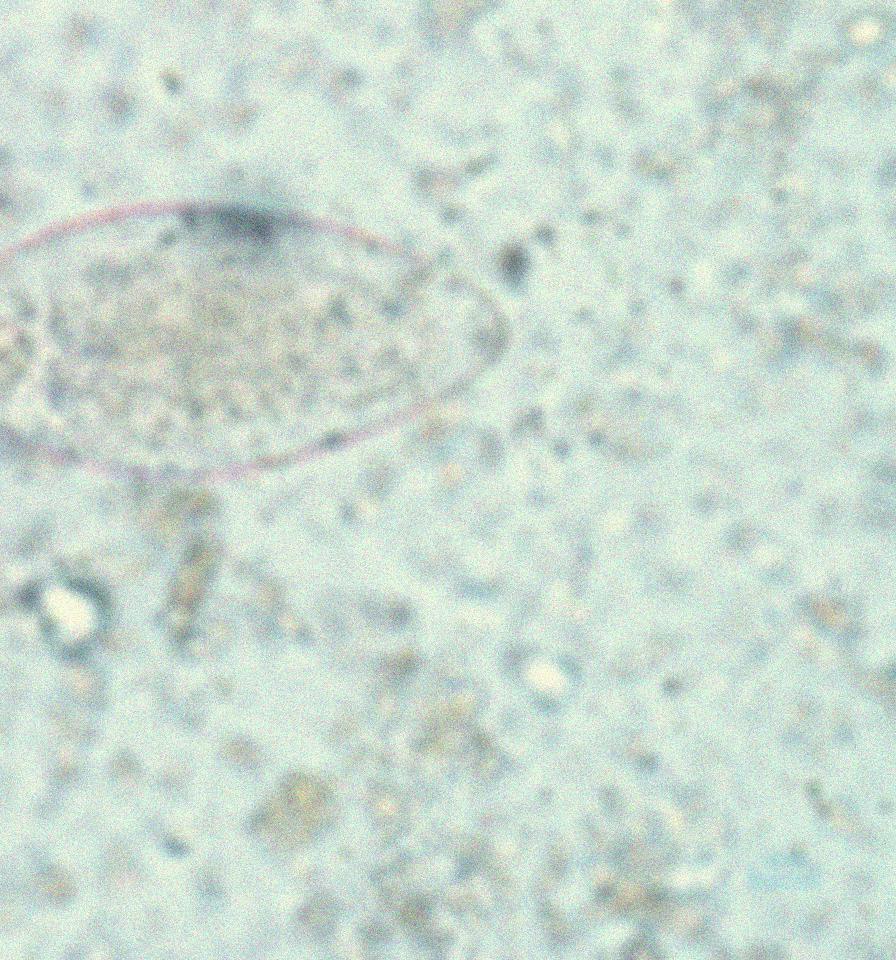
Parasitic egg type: Fasciolopsis buski